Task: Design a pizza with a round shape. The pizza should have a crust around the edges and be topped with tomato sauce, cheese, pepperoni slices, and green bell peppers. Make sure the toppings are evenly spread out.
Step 33:
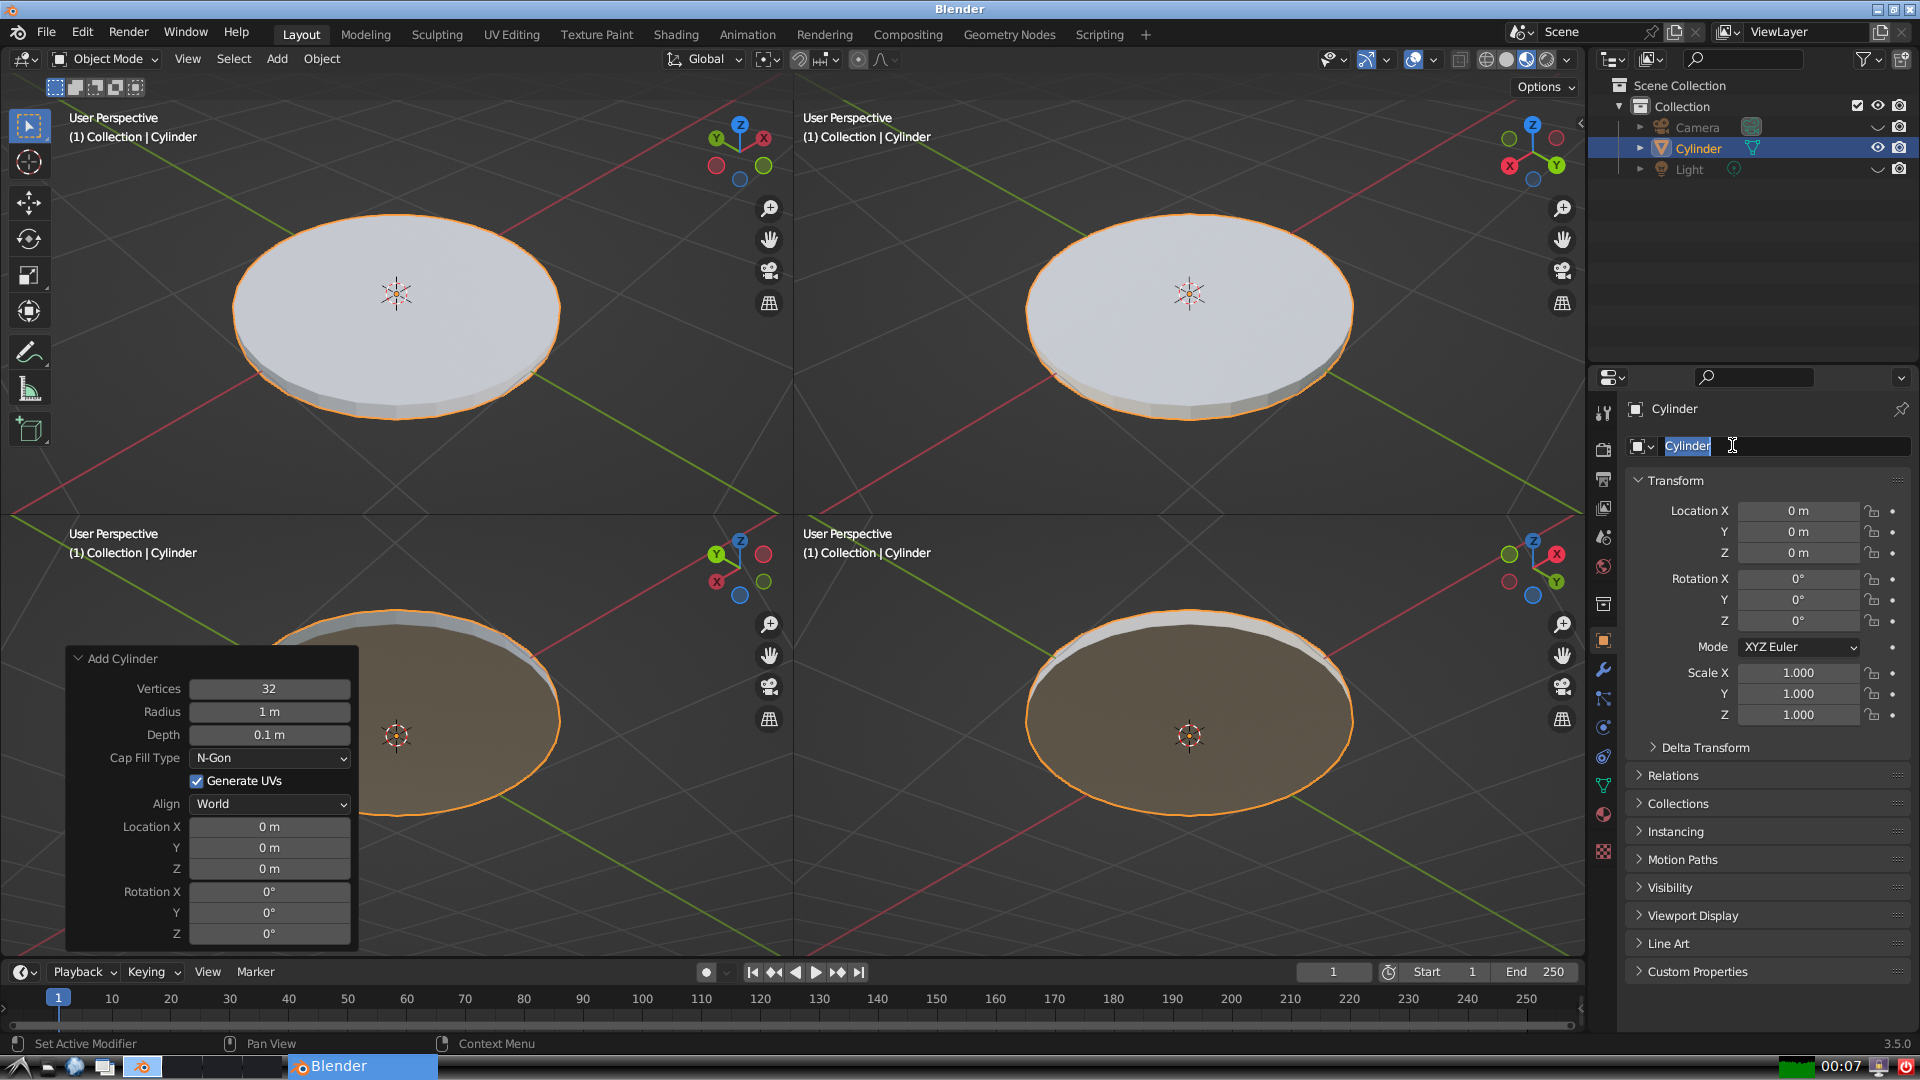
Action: input_text: n_Pizza Base